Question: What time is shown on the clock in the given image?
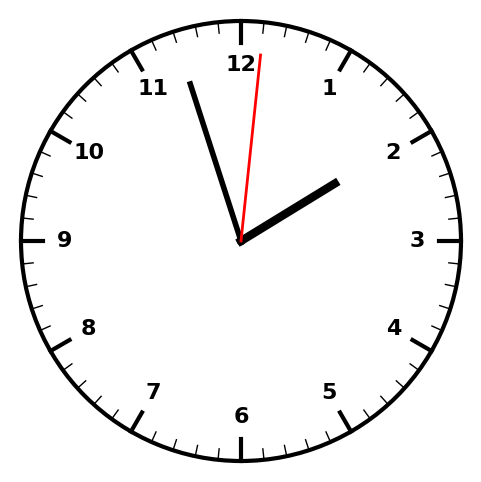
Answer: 01:57:01